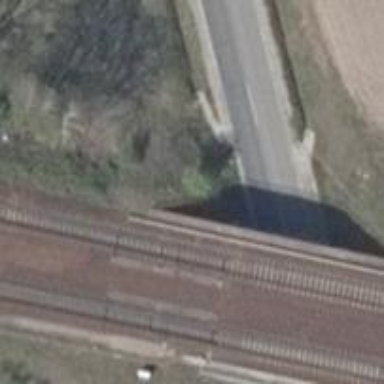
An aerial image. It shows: Railway switch with the turnout on the right side.